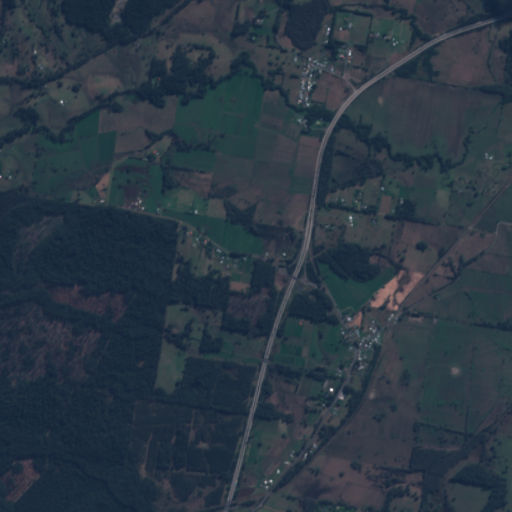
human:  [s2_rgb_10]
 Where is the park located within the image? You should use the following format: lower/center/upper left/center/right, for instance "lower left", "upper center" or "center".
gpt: The park is located in the upper right of the image.
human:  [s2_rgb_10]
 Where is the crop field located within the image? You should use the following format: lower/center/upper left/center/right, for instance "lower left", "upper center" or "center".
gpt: There is no crop field in the image.